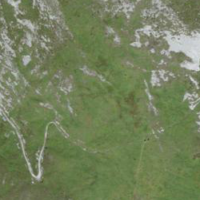
EUNIS habitat code: 31
Species observed at this site:
Dryas octopetala